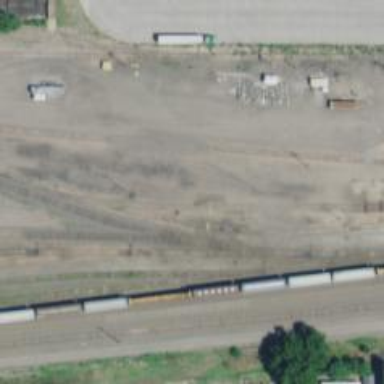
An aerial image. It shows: Unused railway yard.